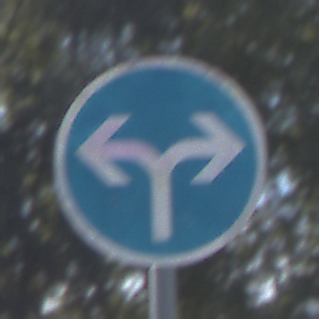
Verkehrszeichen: VorgeschriebeneFahrtrichtungRechtsOderLinks
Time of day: MorningAfternoon
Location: Outdoor (Suburban)
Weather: PartlyCloudy
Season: NotSpecified
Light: Natural